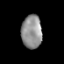
Tissue: prostate
Cell type: Epithelial cells
Senescence score: 0.247
Nuclear area (px): 670
Mean DAPI intensity: 144.652